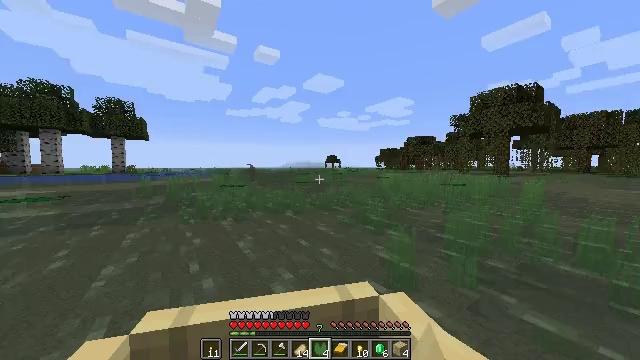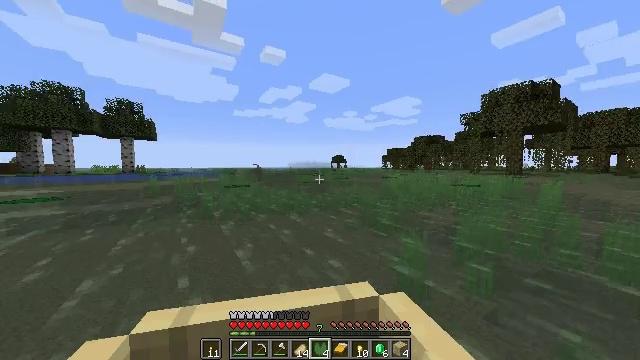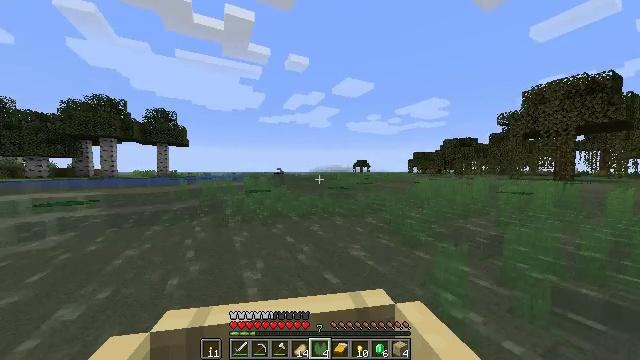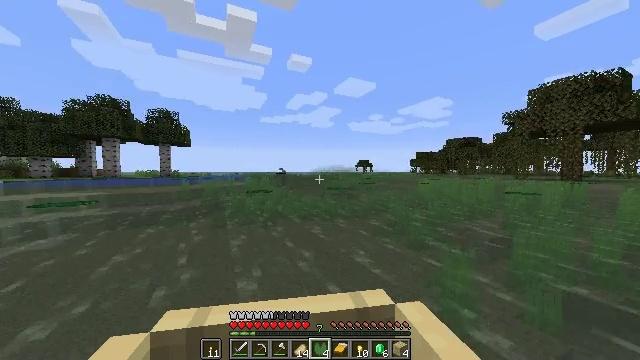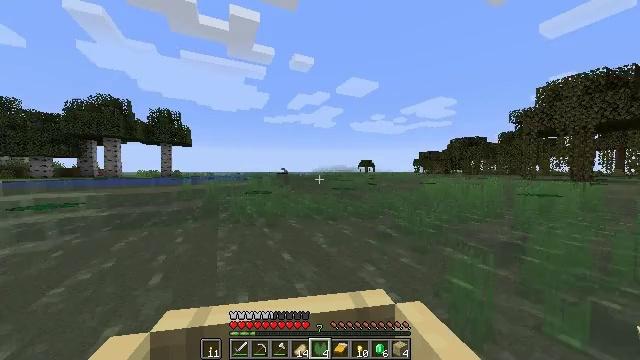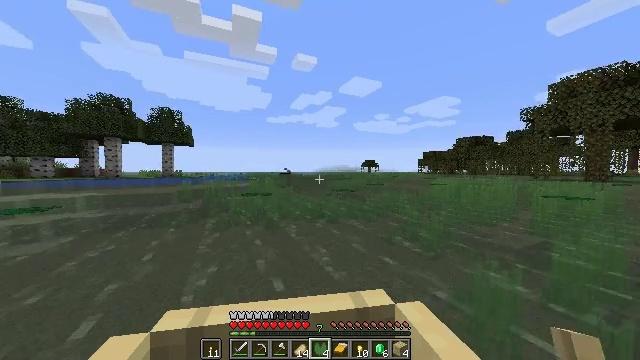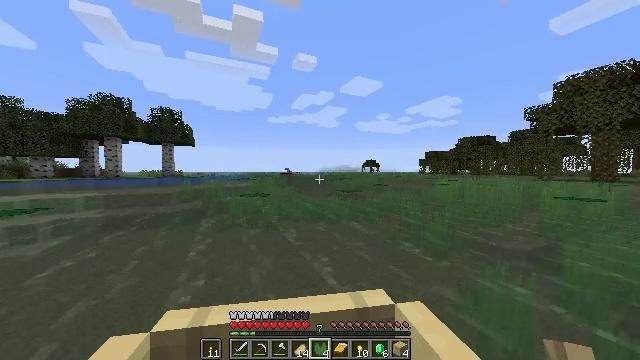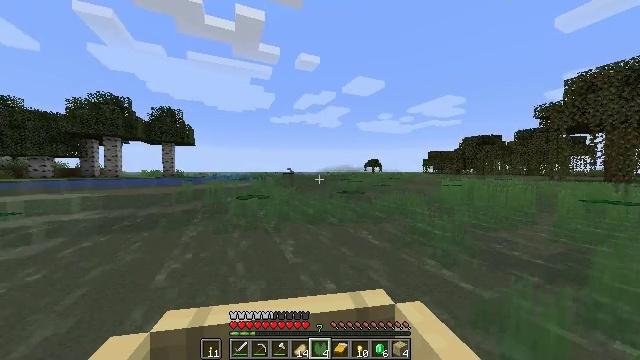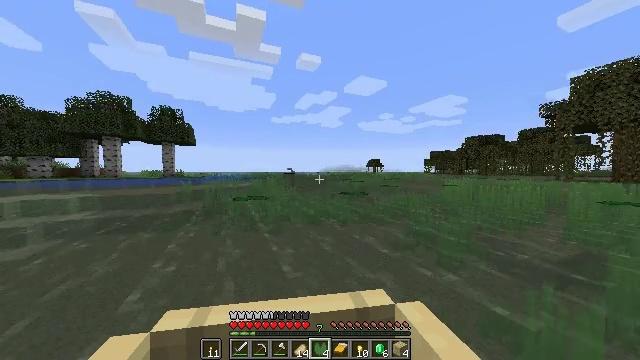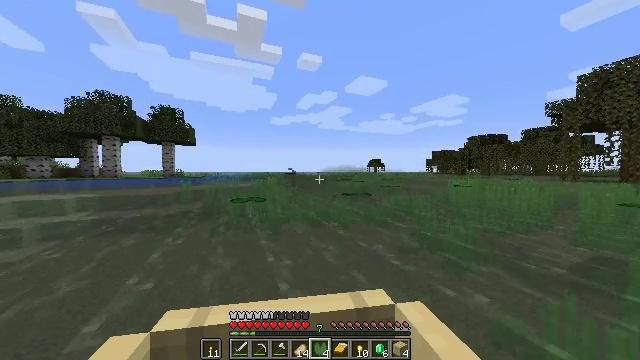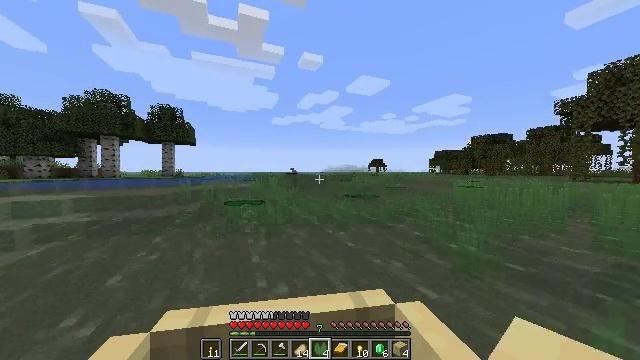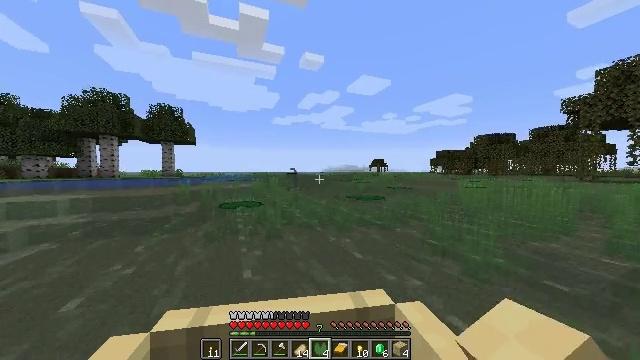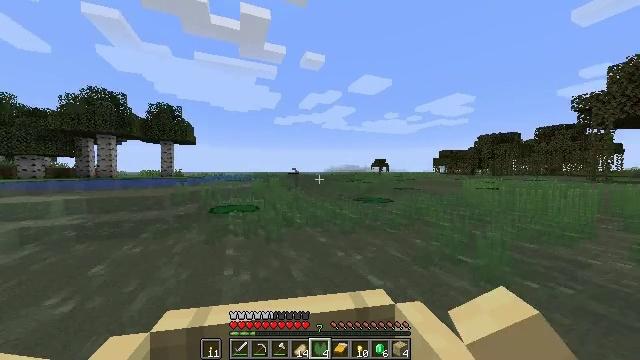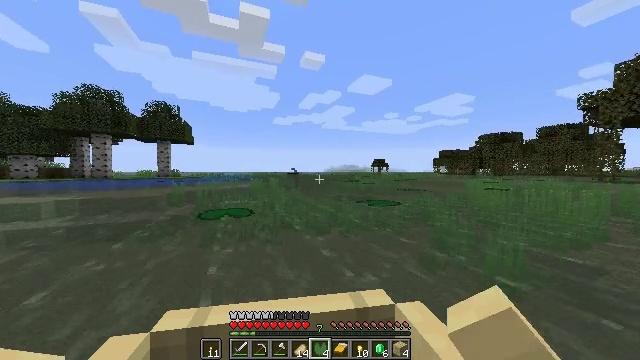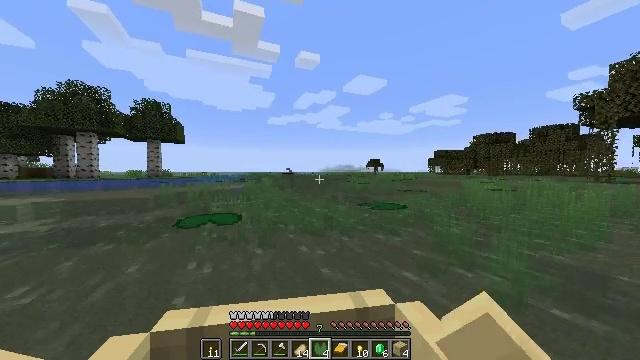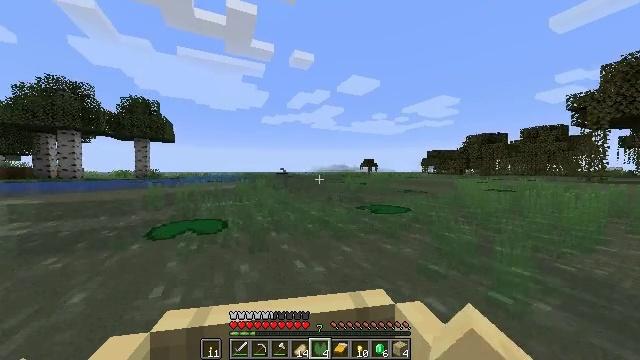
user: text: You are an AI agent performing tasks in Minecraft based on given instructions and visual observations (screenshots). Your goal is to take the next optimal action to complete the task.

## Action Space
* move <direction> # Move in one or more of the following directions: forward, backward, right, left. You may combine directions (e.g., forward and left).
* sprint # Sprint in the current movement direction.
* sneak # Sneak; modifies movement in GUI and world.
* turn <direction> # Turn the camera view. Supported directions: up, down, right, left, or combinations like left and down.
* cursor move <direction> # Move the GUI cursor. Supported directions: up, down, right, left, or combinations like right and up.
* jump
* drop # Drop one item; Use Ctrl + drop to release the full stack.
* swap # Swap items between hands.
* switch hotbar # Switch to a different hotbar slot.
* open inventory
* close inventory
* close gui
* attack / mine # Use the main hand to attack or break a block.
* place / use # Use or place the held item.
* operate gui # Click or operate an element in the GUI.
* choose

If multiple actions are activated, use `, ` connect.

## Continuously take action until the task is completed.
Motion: motion action
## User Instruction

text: Drop a lily pad.
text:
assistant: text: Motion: move forward, sprint
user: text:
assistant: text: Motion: move forward and move right, sprint, turn left and up
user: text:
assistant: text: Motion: move forward, sprint
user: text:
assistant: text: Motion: move forward, sprint
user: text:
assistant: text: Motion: move forward, sprint
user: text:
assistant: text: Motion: move forward, sprint
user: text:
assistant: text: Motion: move forward, sprint
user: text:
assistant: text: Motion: move forward, sprint
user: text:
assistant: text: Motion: move forward, sprint
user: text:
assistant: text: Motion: move forward, sprint
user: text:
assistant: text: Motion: move forward, sprint
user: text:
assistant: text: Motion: move forward and move right, sprint
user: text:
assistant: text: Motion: move forward and move right, sprint
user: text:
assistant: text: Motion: move forward, sprint
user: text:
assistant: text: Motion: move forward, sprint
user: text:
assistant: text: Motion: move forward, sprint
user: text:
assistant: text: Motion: move forward, sprint
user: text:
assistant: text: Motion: move forward, sprint
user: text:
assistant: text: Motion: move forward and move left, sprint
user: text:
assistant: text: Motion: move forward and move left, sprint
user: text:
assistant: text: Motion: move forward and move left, sprint
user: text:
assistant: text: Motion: move forward and move left, sprint
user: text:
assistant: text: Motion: move forward, sprint
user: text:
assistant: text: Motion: move forward, sprint
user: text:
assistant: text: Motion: move forward, sprint
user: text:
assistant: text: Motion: move forward, sprint
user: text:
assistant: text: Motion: move forward, sprint
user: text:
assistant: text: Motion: move forward, sprint
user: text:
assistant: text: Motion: move forward, sprint
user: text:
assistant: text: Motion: move forward, sprint